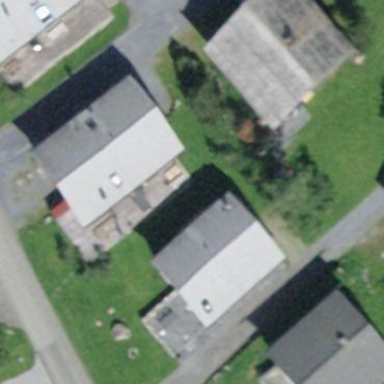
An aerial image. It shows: Detached building.